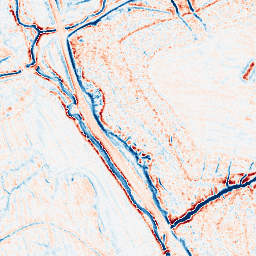
Category: edge_preserving
Decomposition family: anisotropic_diffusion
Decomposition parameters: iterations: 10
kappa: 30
gamma: 0.2
Upsampling method: sinc_hamming
Upsampling parameters: scale: 2
kernel_size: 16
Upsampling scale: 2